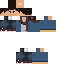
A male human skin with medium skin, wearing brown long hair dressed in a blue hoodie and blue jeans, featuring a closed mouth.